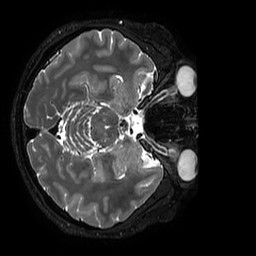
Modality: T2w
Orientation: axial
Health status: ill
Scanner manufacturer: philips
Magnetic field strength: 3 T
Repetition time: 2.5 s
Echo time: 0.331 s